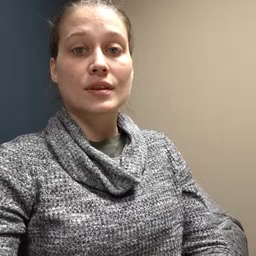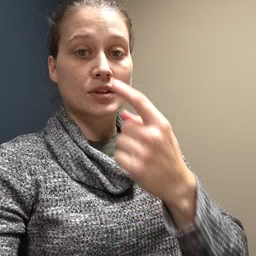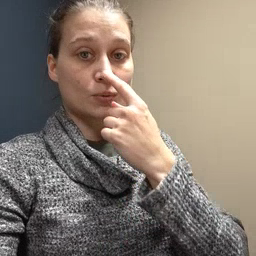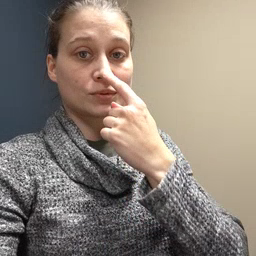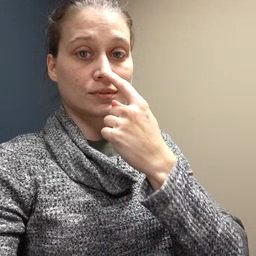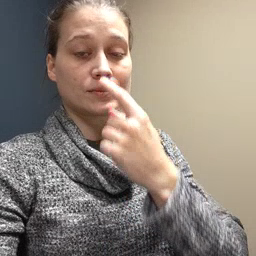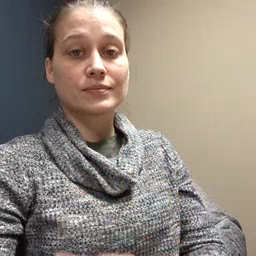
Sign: nose